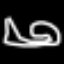
Label: octagon